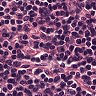
Metastatic tissue present: no